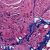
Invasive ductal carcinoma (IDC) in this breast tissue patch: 1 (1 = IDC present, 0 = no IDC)